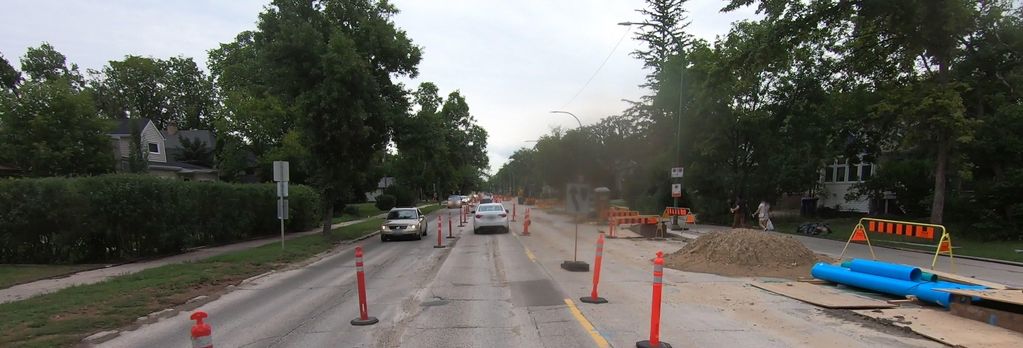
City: winnipeg